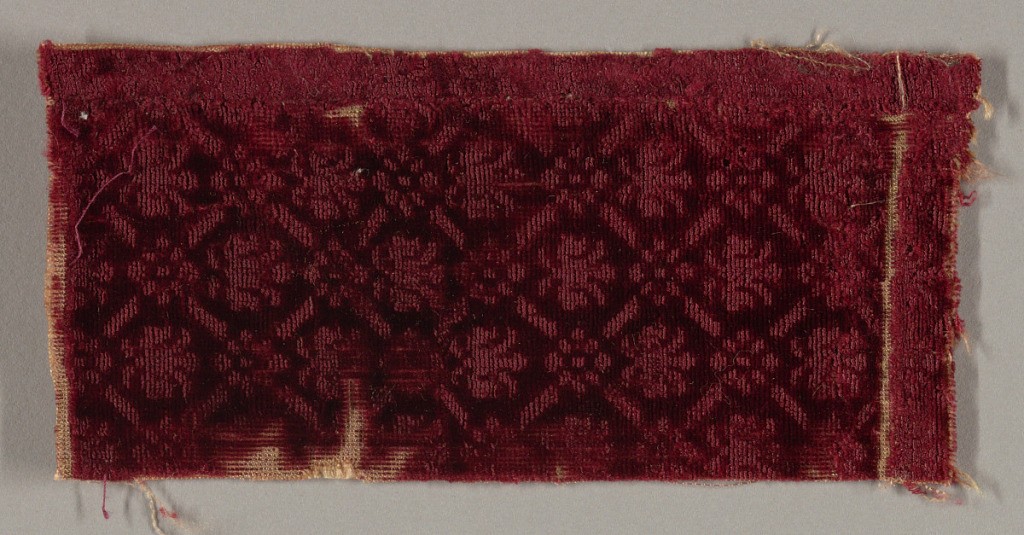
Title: Fragment
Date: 16th century
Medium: silk Technique: cut and uncut supplementary warp pile (velvet) in a woven foundation
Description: Fragment of dark magenta silk velvet, cut and uncut, in a small floral pattern set within a repeating diamond shape.